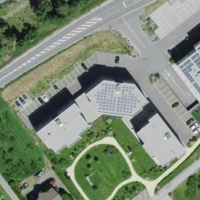
EUNIS habitat code: 55
Species observed at this site:
Cornus sanguinea
Rhamnus cathartica